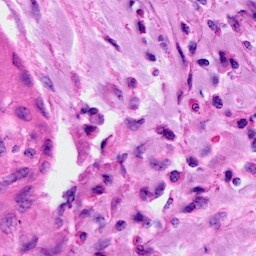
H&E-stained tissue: Cervix